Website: bh-photo
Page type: stored-credit-cards
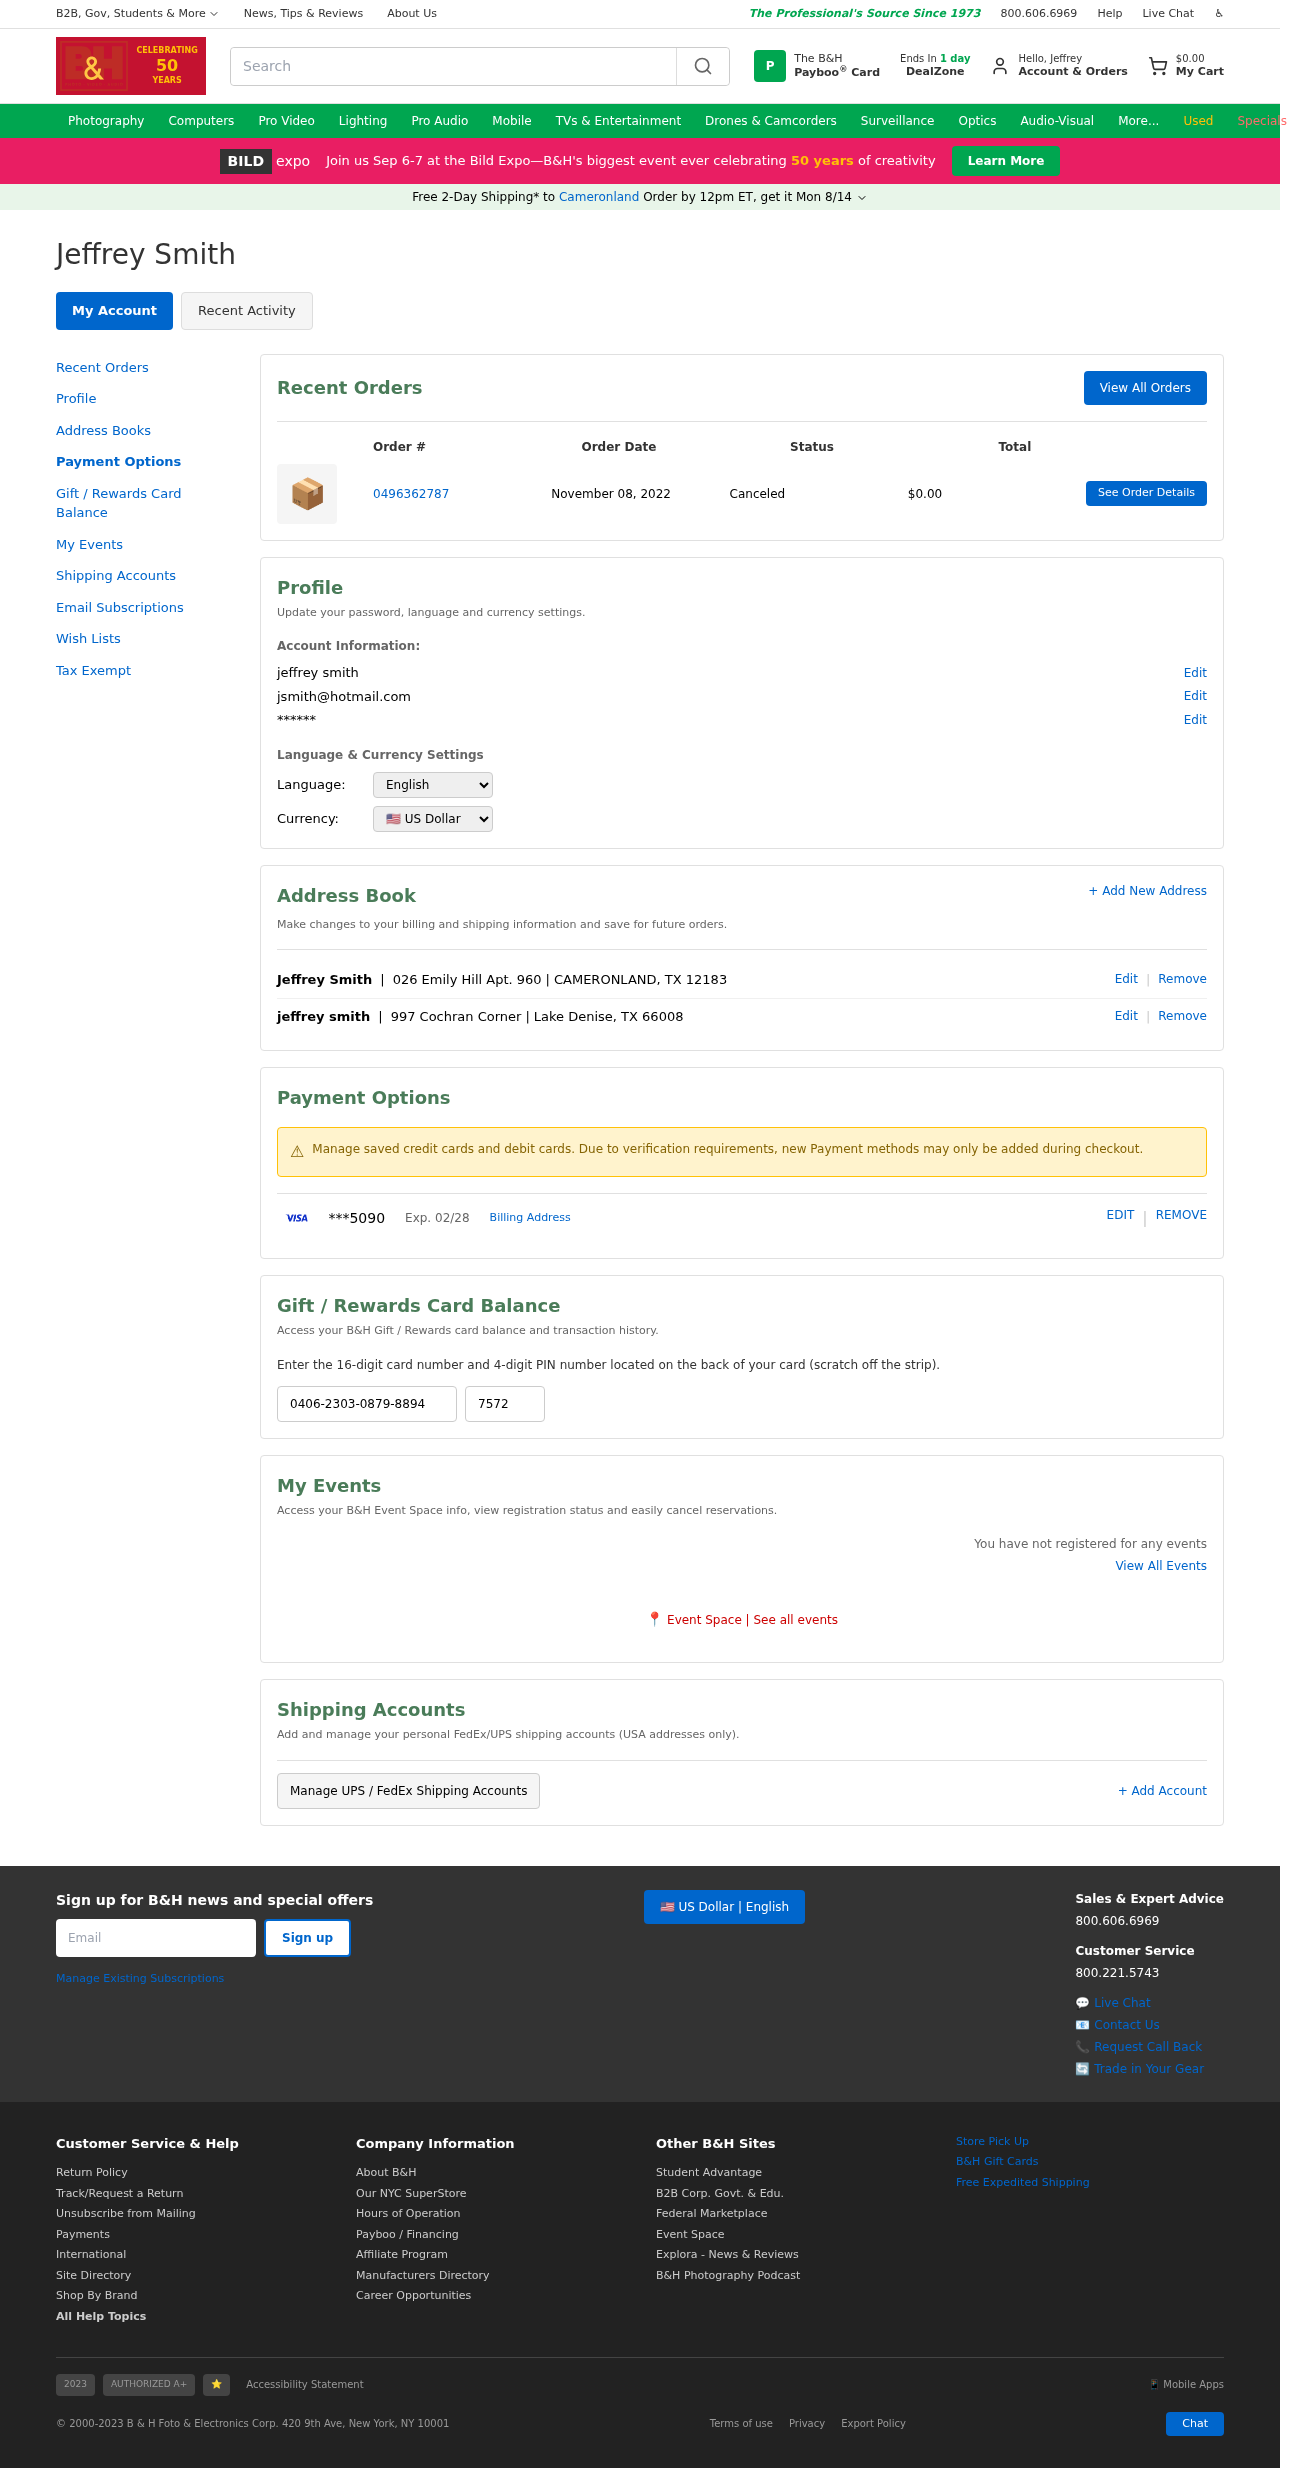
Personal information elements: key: PII_CARD_EXPIRY
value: Exp. 02/28
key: PII_CARD_LAST4
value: ***5090
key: PII_CITY
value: Cameronland
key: PII_EMAIL
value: jsmith@hotmail.com
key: PII_FIRSTNAME
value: Jeffrey
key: PII_FULLNAME
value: jeffrey smith
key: PII_FULLNAME
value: Jeffrey Smith
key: PII_LOCATION1_CITY_STATE_ZIP
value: Lake Denise, TX 66008
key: PII_LOCATION1_STREET
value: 997 Cochran Corner
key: PII_STREET
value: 026 Emily Hill Apt. 960
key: PII_CITY_STATE_ZIP
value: CAMERONLAND, TX 12183
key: PII_GIFT_CODE
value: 0406-2303-0879-8894
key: PII_GIFT_PIN
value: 7572
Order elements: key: ORDER_SUBTOTAL
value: $0.00
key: ORDER_ID
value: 0496362787
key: ORDER_DATE
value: November 08, 2022
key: ORDER_TOTAL
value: $0.00
Search elements: key: HEADER_SEARCH
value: Search